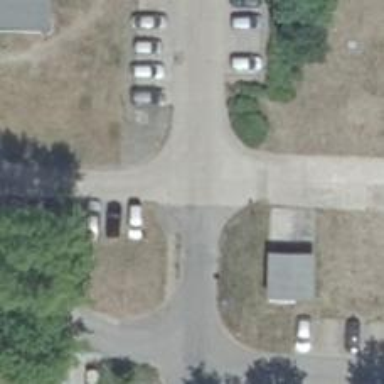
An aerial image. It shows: Residential road with concrete plates as the surface. There is perpendicular parking lane on the left side.